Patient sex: F
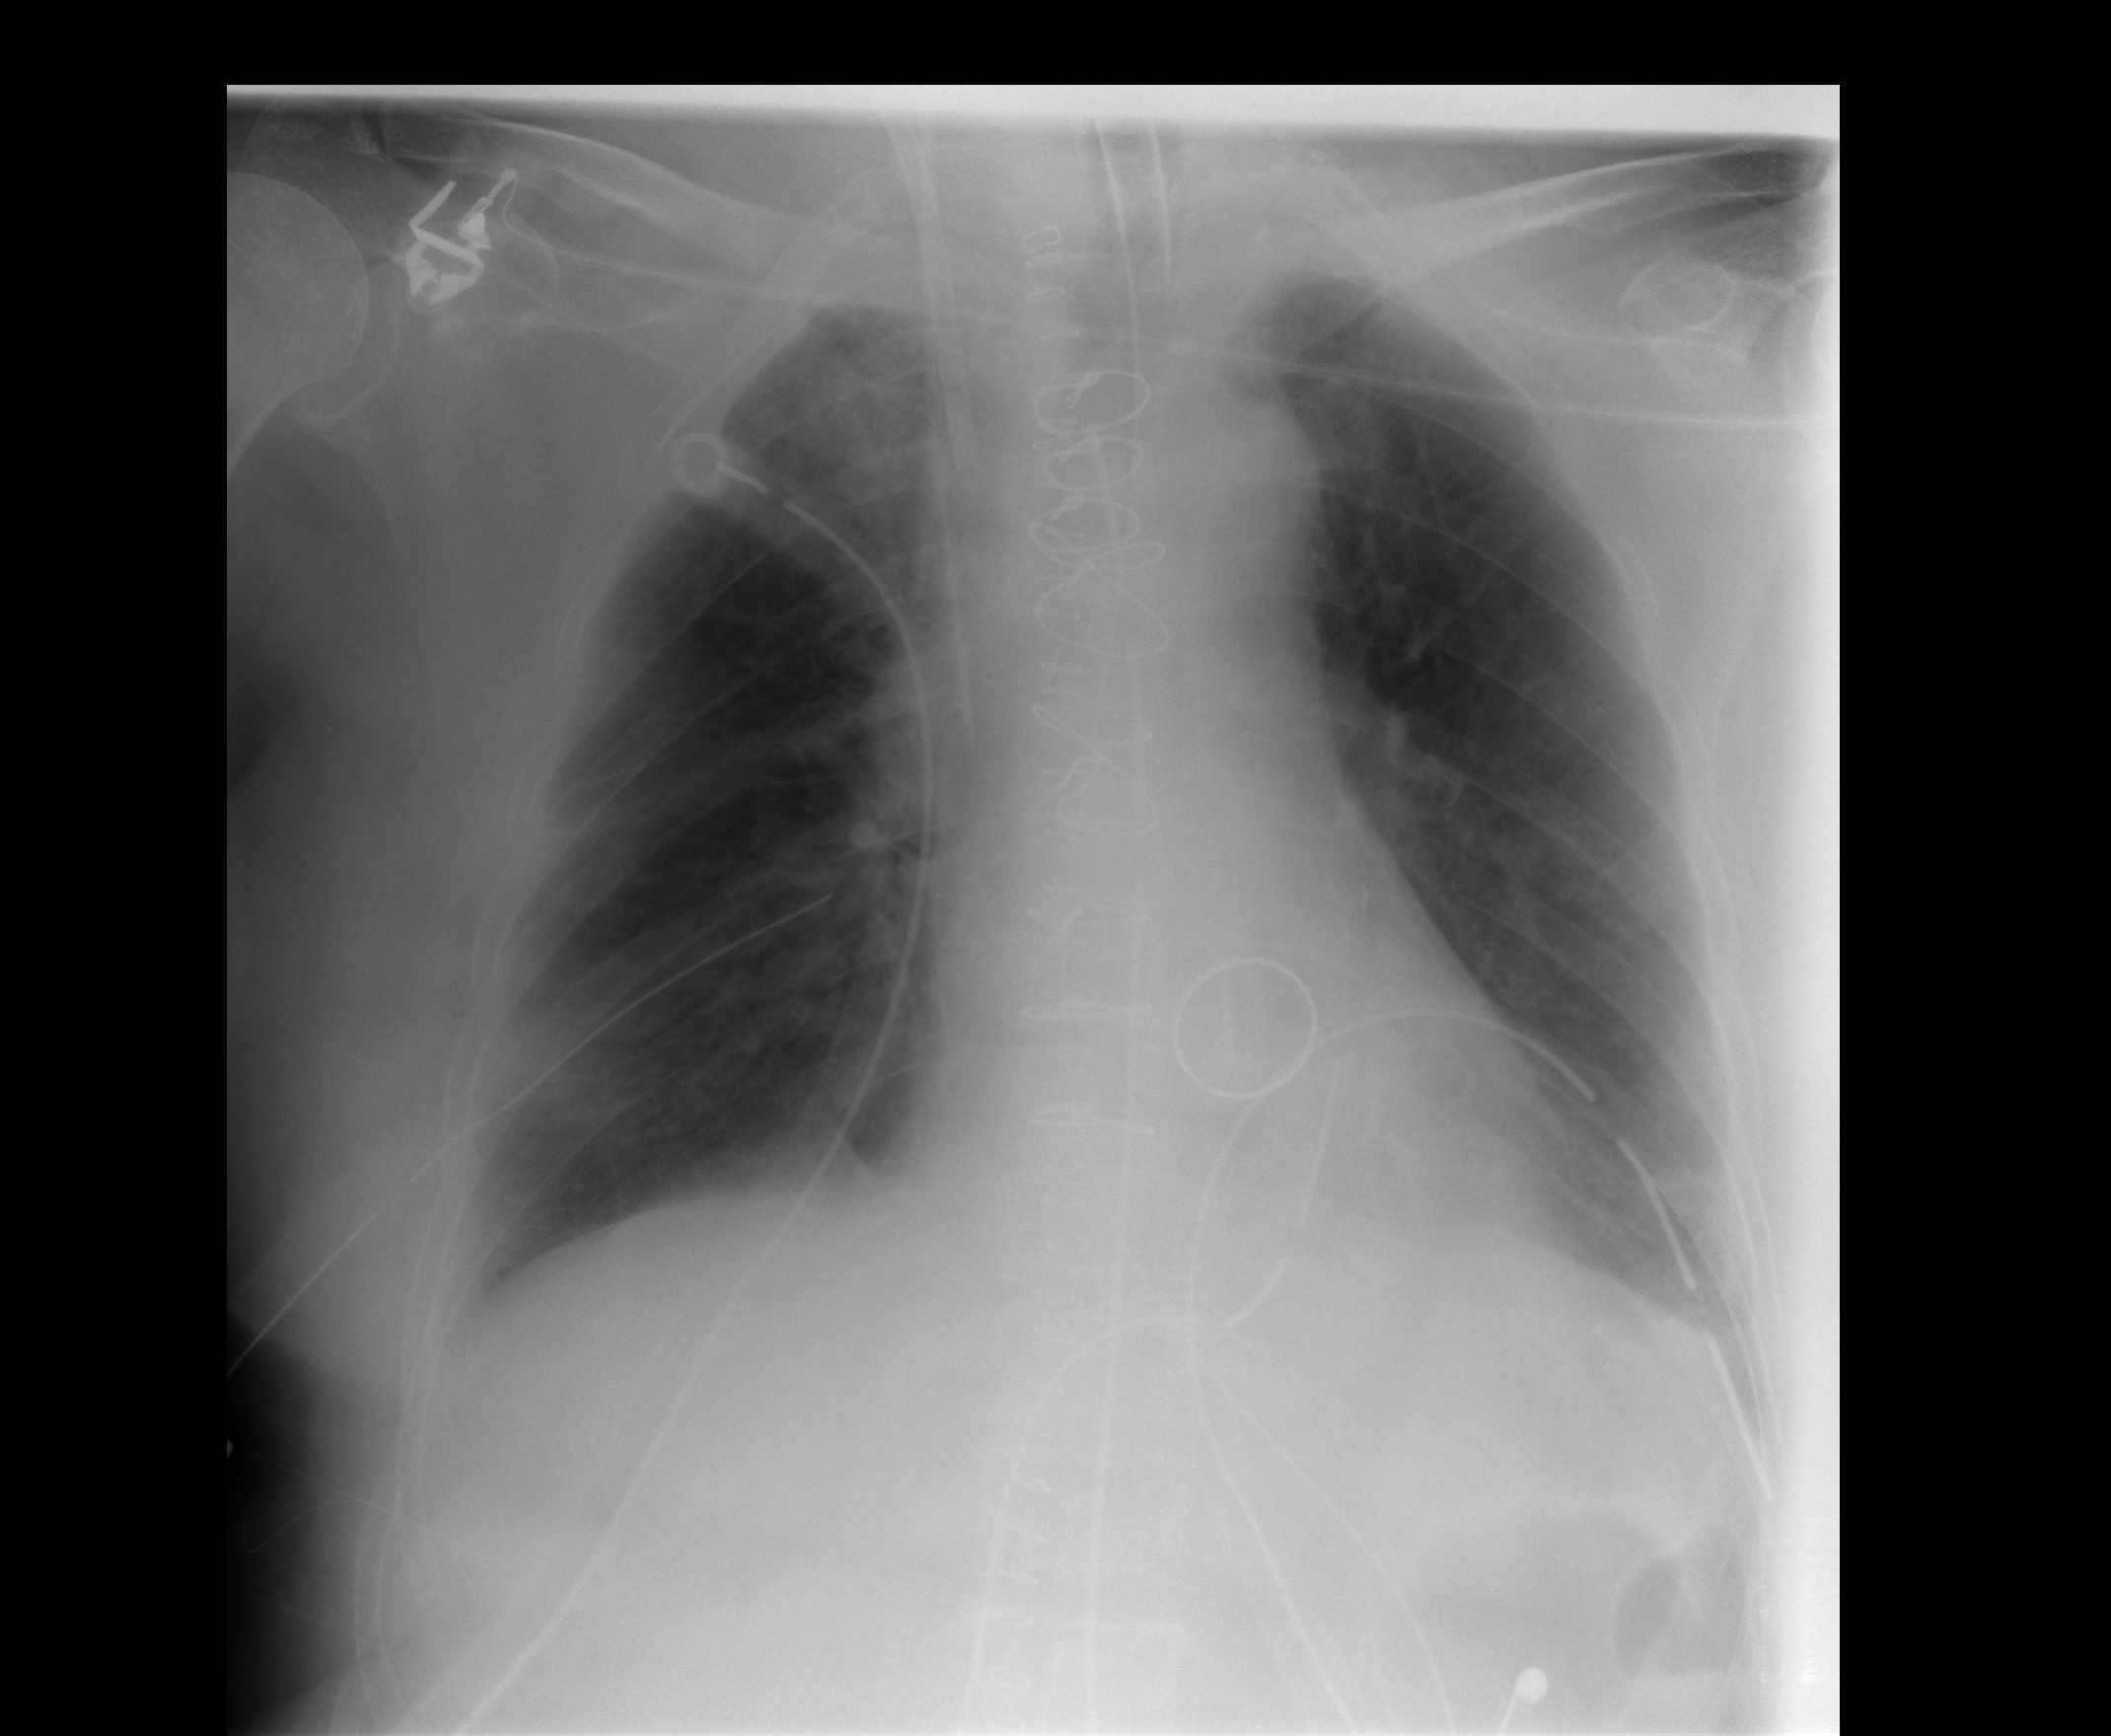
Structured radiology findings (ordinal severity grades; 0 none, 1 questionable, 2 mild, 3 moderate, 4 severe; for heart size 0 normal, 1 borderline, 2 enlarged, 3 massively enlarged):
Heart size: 0
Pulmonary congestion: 0
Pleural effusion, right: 1
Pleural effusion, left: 0
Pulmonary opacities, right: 1
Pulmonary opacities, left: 0
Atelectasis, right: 0
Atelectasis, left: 0